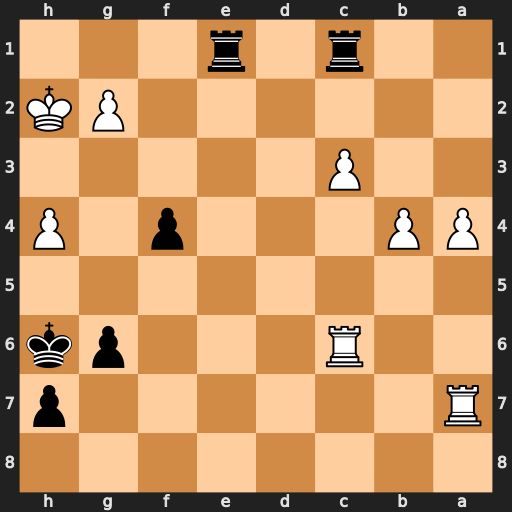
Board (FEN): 8/R6p/2R3pk/8/PP3p1P/2P5/6PK/2r1r3
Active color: b
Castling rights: -
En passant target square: -
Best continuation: Rh1#